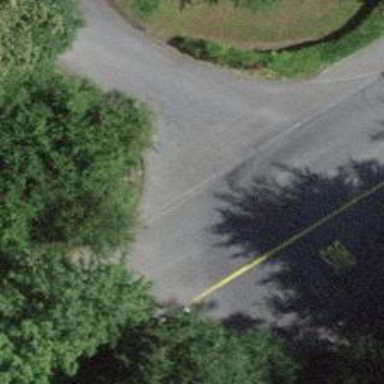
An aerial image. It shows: Unmarked road crossing.